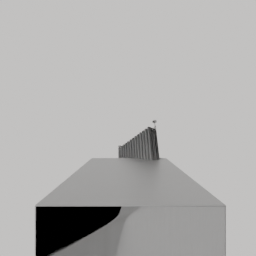
Label: appliances